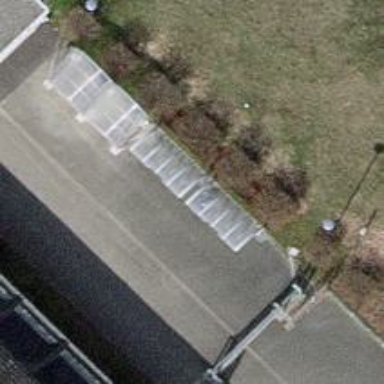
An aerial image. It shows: Bicycle parking area with wall loops for securing bikes.